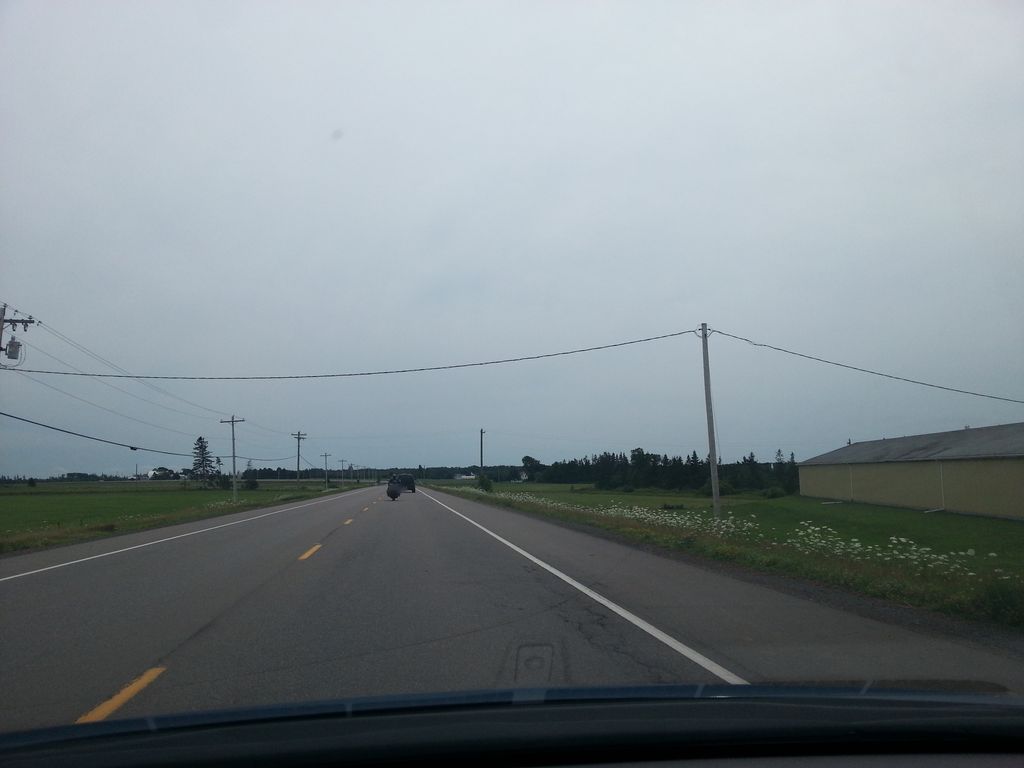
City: charlottetown